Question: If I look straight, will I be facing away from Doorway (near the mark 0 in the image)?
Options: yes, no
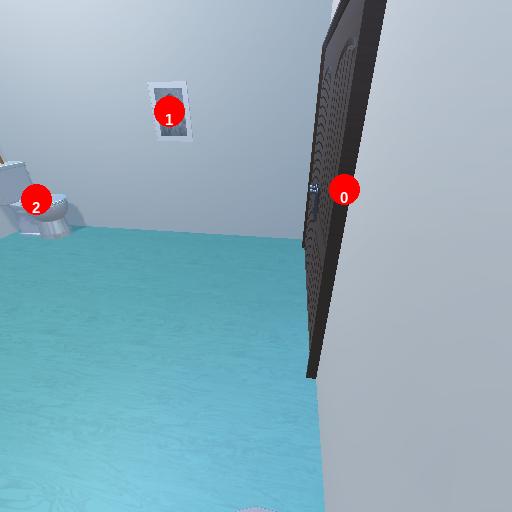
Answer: yes